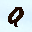
Label: 9